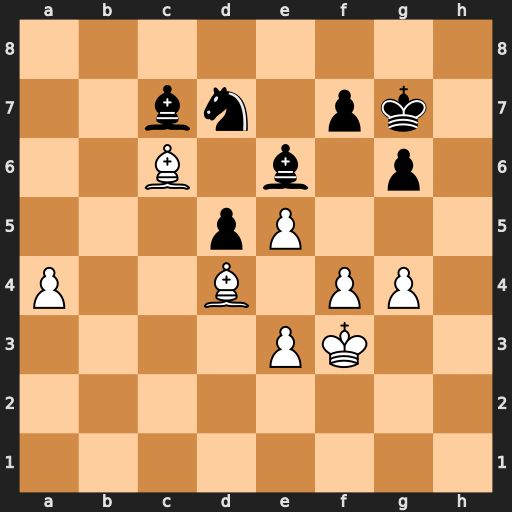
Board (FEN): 8/2bn1pk1/2B1b1p1/3pP3/P2B1PP1/4PK2/8/8
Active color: w
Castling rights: -
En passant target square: -
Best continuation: Bxd7 Bxd7 e6+